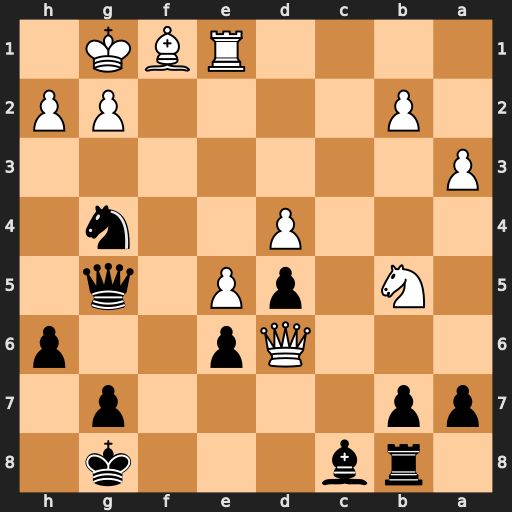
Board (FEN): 1rb3k1/pp4p1/3Qp2p/1N1pP1q1/3P2n1/P7/1P4PP/4RBK1
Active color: b
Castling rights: -
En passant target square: -
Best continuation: Qh4 h3 Qf2+ Kh1 Qxe1